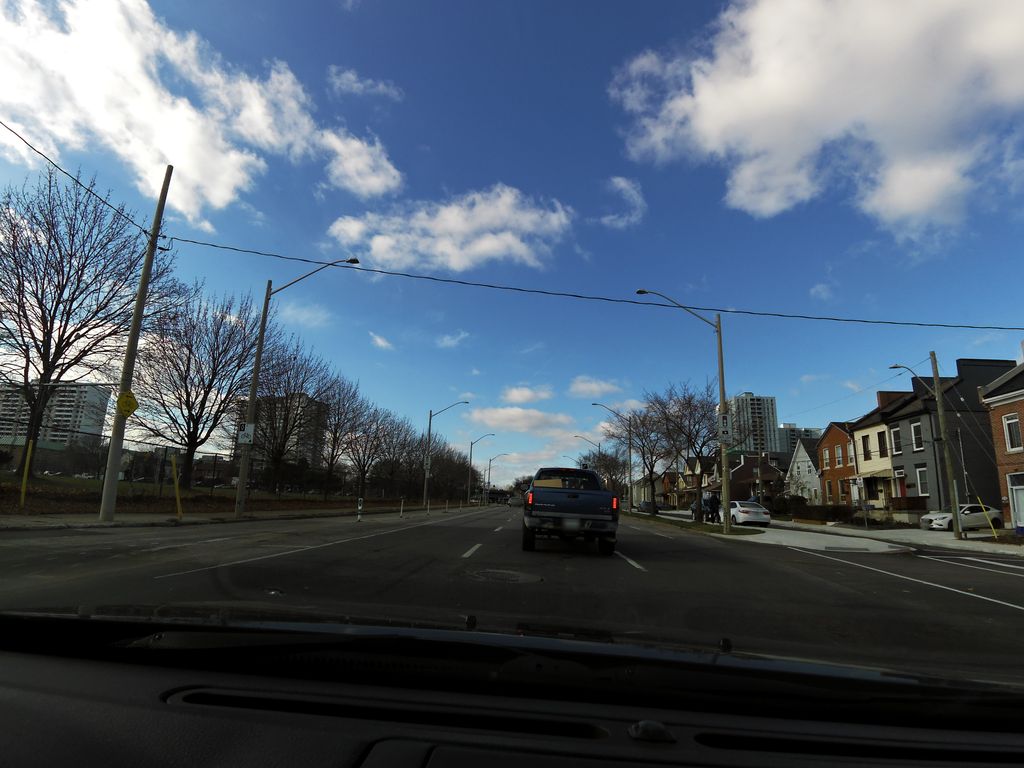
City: hamilton